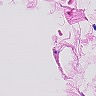
Metastatic tissue present: no